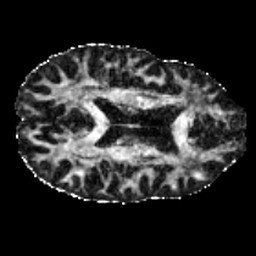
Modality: FA
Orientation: axial
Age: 46
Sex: male
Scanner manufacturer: ge
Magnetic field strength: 3 T
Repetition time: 3.335 s
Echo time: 0.0868 s